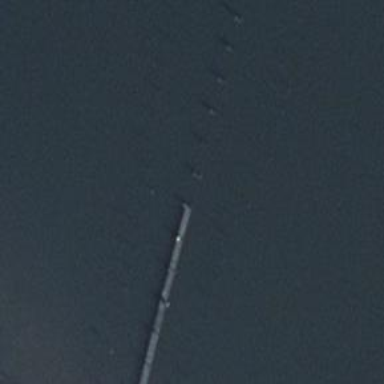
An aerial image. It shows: Man-made pier.